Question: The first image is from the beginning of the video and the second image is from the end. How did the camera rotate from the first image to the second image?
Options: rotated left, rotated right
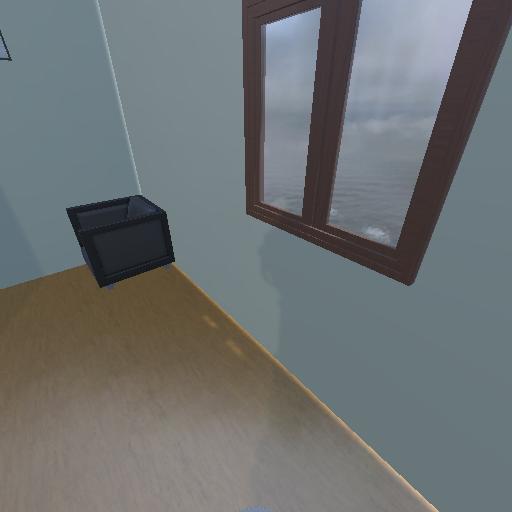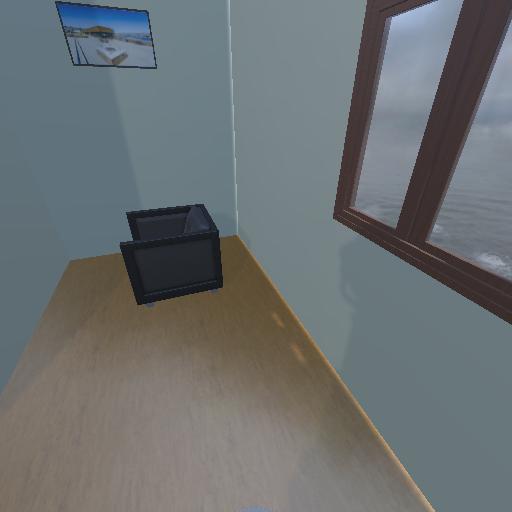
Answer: rotated left